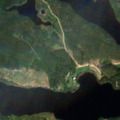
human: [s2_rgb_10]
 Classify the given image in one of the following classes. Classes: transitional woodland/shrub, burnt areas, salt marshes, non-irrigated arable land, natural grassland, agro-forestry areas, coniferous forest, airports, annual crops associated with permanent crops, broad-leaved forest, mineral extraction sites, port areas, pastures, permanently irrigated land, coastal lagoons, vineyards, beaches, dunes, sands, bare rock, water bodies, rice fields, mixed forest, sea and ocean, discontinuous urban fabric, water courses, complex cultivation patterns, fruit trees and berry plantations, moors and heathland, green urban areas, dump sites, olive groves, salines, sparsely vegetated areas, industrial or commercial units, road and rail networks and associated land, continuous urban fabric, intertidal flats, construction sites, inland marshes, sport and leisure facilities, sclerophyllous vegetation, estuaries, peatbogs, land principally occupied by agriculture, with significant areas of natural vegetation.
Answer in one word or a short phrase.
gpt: coniferous forest, mixed forest, water bodies